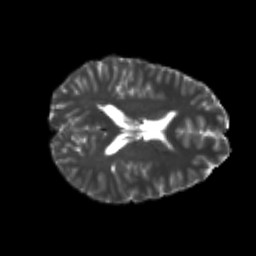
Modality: T2w
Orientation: axial
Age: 19
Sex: male
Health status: healthy
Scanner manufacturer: philips
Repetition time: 7.391 s
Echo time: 0.08599 s